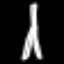
Label: The Eiffel Tower